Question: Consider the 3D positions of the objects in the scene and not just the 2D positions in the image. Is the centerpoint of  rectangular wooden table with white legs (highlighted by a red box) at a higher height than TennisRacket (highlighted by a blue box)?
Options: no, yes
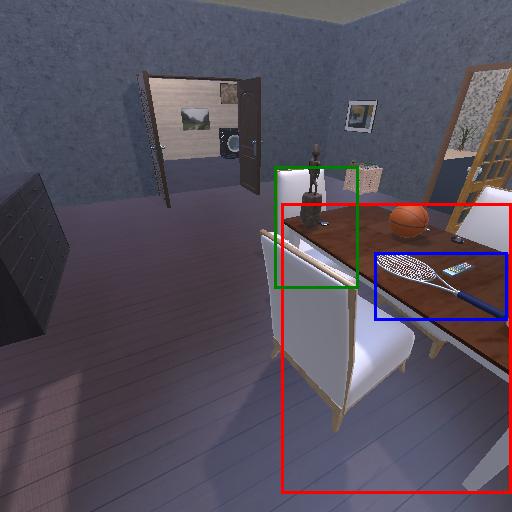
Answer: no